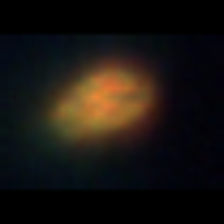
Taxon: Unknown_phyto
Group: Unknown